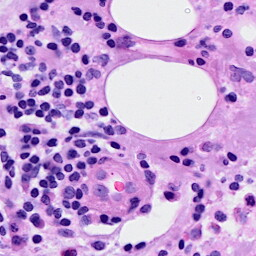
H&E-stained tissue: Breast